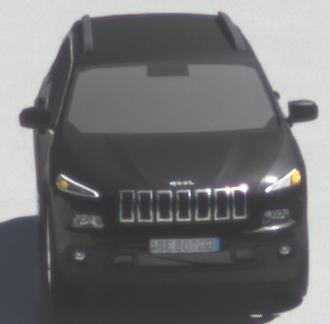
Make: Jeep
Model: Cherokee 3.2 V6 Pentastar
Detailed model: Cherokee (KL)
Model produced from: 2014/07
Model produced until: 2015/07
Doors: 5
Color: black
Road condition: wet road
Daytime: midday
Contrast: high contrast